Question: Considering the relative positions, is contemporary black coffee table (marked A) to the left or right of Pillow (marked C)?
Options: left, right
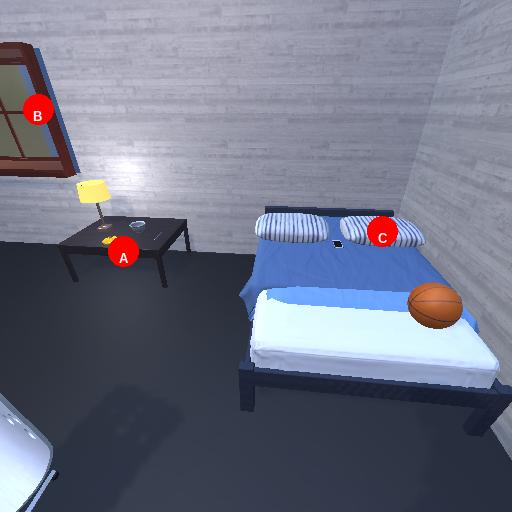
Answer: left